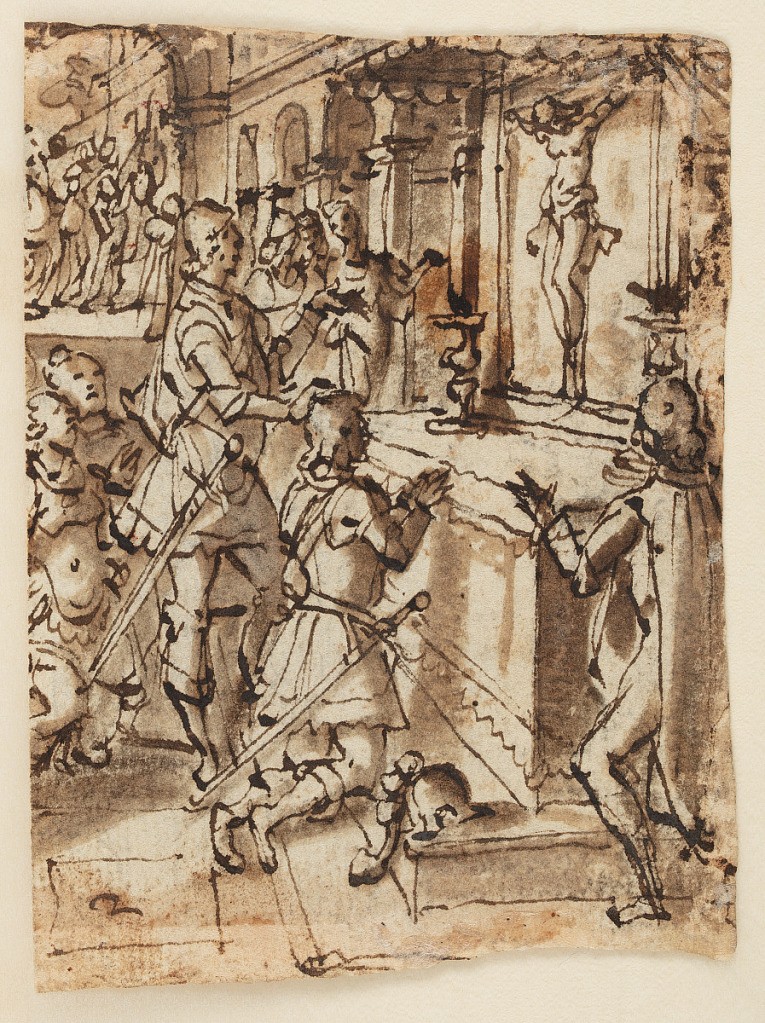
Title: Saint Giovanni Gualberto and the Miraculous Crucifix
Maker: Jan van der Straet, called Stradanus, Flemish, 1523–1605
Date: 1590s
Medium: Recto: pen and ink, brush and wash on laid paper. Verso: pen and ink on laid paper
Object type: Drawing
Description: Recto: St. Giovanni Gualberto, dressed as a knight, stands before an altar, facing right. Other knights appear beyond. The scene, which takes place at the Florentine church of San Miniato al Monte, early in the saint's life. Following Giovanni Gualberto's pardon of his brother's murderer (shown kneeling with the saint's hand upon his head), a miracle occurs: in recognition of the act of forgiveness, the sculpted figure of Christ on the crucifix bows its head towards Gualberto.
Verso: In the foreground, St. Giovanni Gualberto (distinguished by his halo) encourages a fellow monk to give away both halves of their only loaf of bread to a beggar, seen at right. A later moment appears in the middle distance, where the monk shows St. Giovanni Gualberto three eggs he has been given. In the background, villagers, hearing of the monks' kindness, reward them with three loaves of bread.